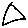
Label: triangle